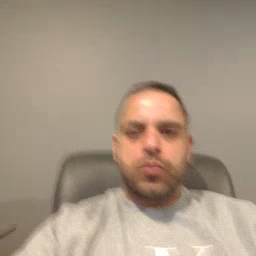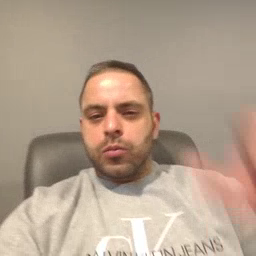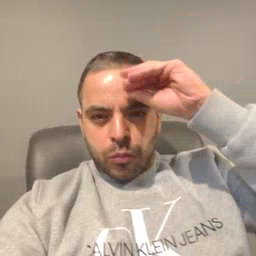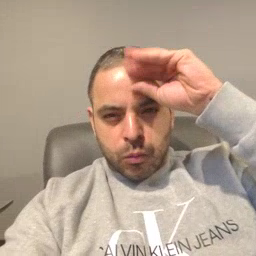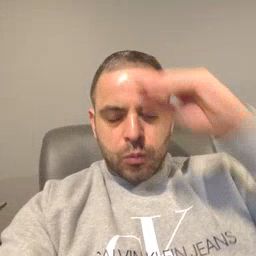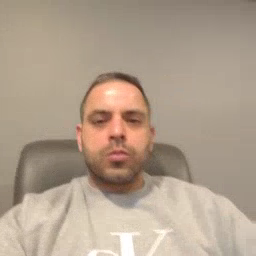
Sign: boy